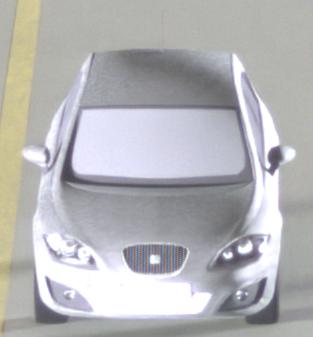
Make: SEAT
Model: Leon 1.4
Detailed model: Leon (1P)
Model produced from: 2009/04
Model produced until: 2010/08
Doors: 5
Color: gray
Road condition: dry road
Daytime: midday
Contrast: medium contrast